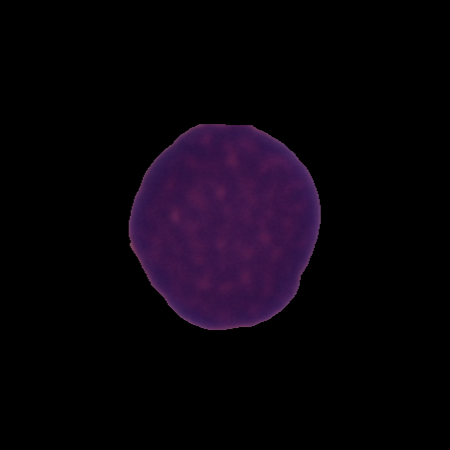
Label: healthy